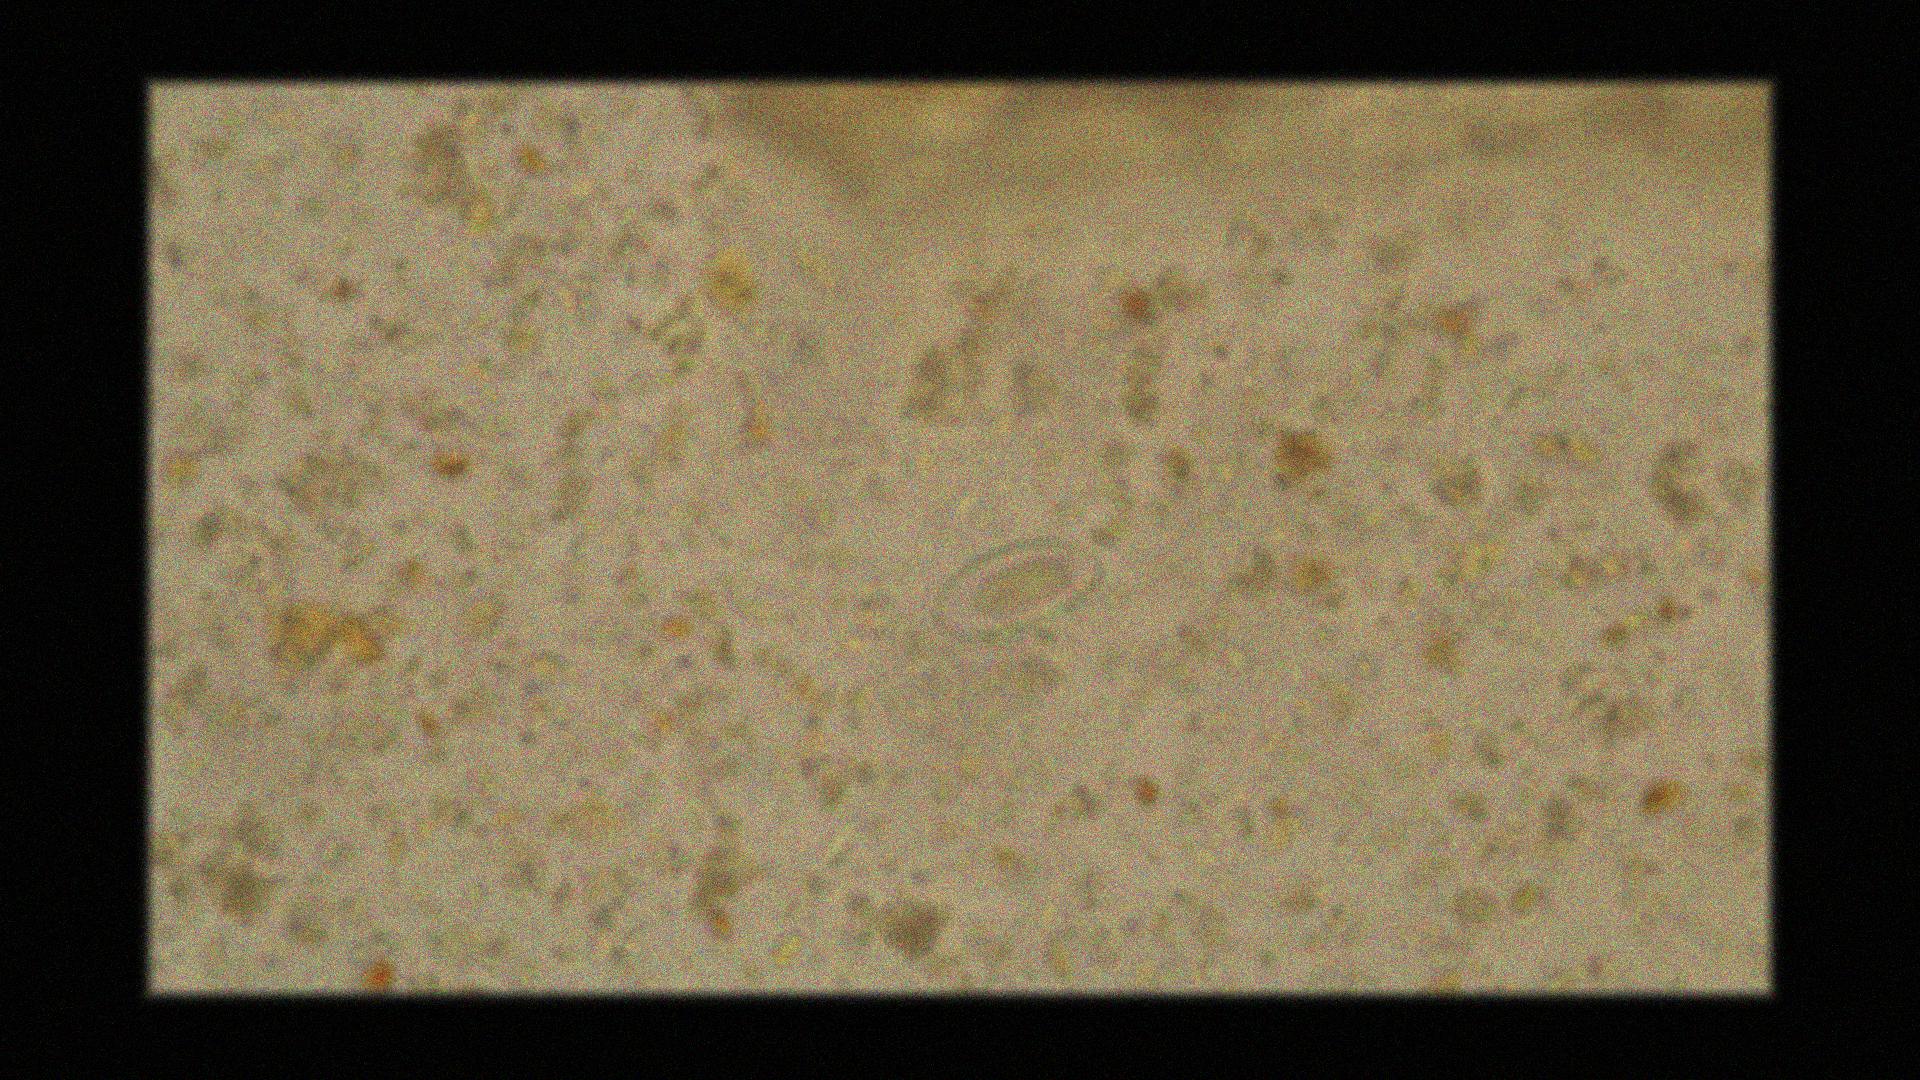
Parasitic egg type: Enterobius vermicularis